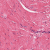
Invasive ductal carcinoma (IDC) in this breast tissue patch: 0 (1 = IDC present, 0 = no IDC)